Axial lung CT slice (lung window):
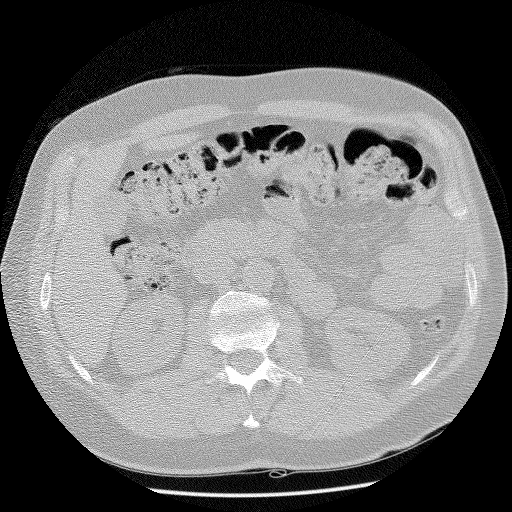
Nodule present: no